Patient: sex M, age 77
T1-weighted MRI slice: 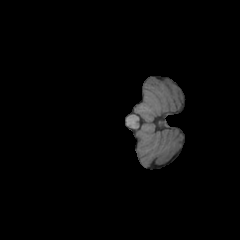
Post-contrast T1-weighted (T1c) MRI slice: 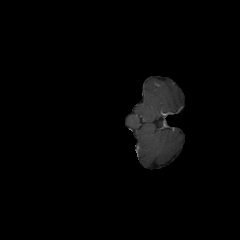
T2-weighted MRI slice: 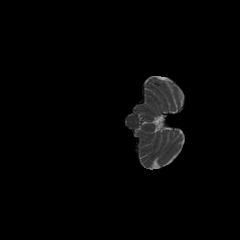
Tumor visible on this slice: no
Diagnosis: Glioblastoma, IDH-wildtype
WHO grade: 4